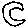
Label: moon